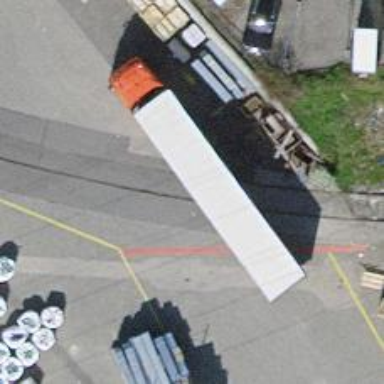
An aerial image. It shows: Railway level crossing.